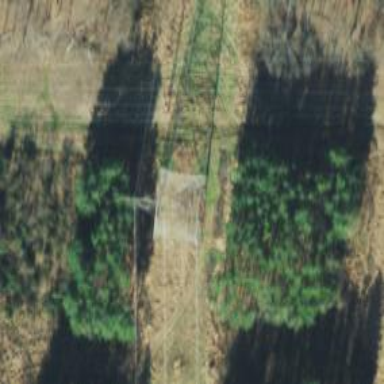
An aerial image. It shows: Lattice structure tower used for power transmission.